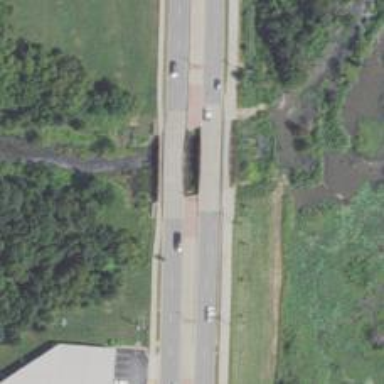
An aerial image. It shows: Tertiary road with bridge.